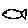
Label: fish